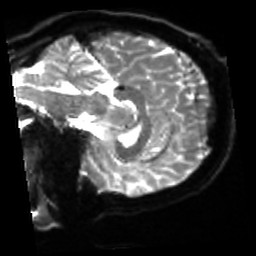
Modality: sbref
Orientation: sagittal
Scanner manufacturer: siemens
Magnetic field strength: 3 T
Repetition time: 4 s
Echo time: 0.0594 s